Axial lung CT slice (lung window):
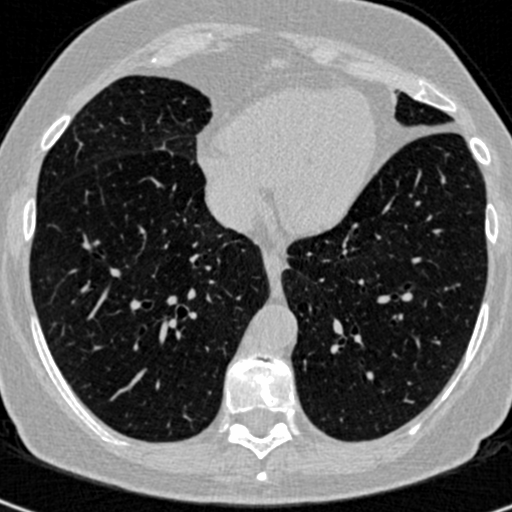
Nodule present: no